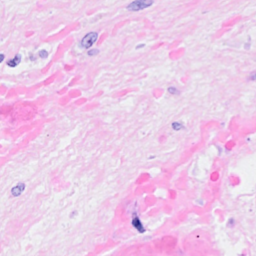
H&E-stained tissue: Breast